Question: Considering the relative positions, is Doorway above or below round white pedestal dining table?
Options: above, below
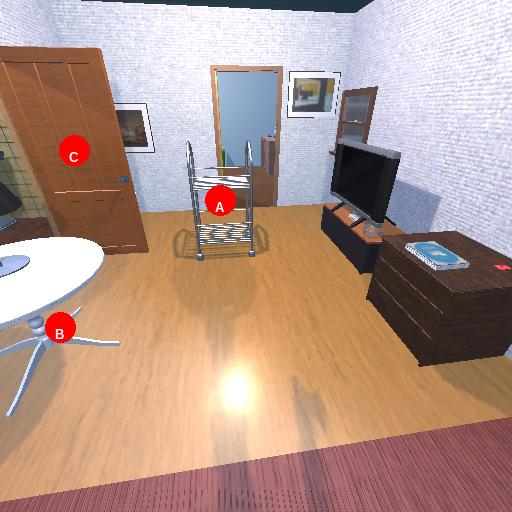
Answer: above